Question: Answer what?
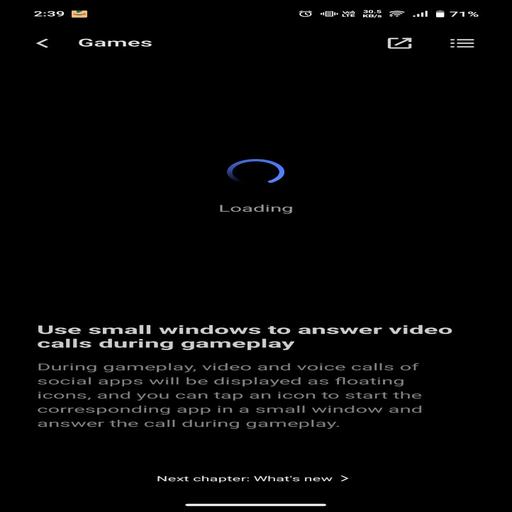
Answer: Video calls